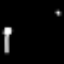
Label: fork